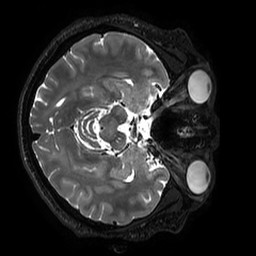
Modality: T2w
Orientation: axial
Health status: ill
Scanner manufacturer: philips
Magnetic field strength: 3 T
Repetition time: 2.5 s
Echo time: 0.331 s